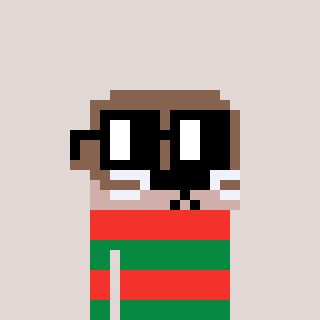
a pixel art character with square black glasses, a otter-shaped head and a green-colored body on a warm background